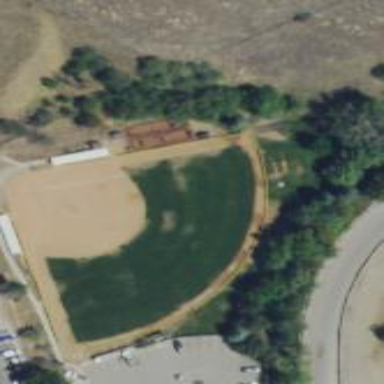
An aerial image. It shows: Softball pitch for leisure and sport activities.